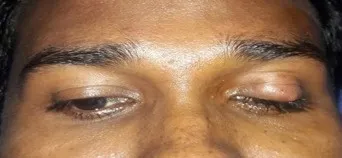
External photograph of the solitary lesion involving the left upper lid.
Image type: medical_photograph (other_medical_photograph)